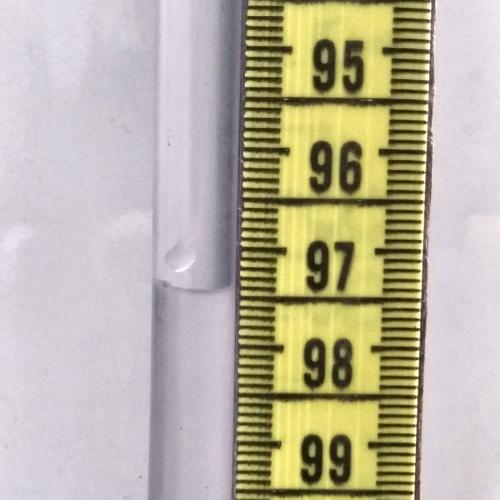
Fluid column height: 97.4 cm